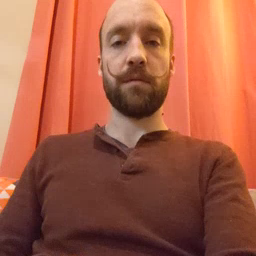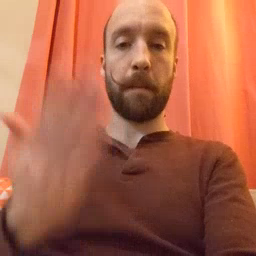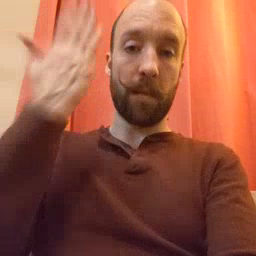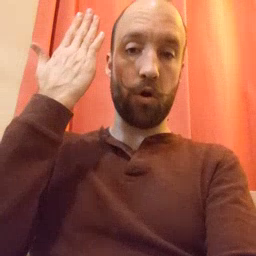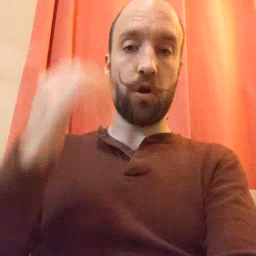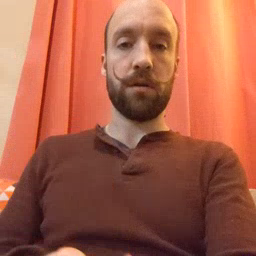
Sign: morning